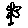
Label: flower